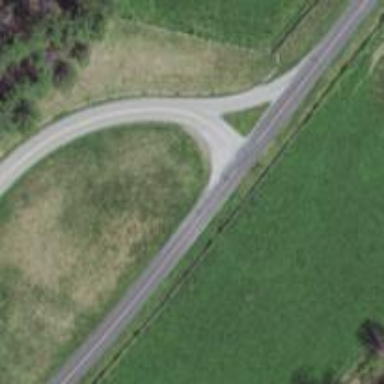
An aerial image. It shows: Secondary link road.